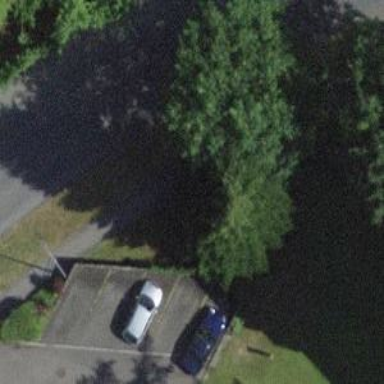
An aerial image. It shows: Sidewalk along the footway.